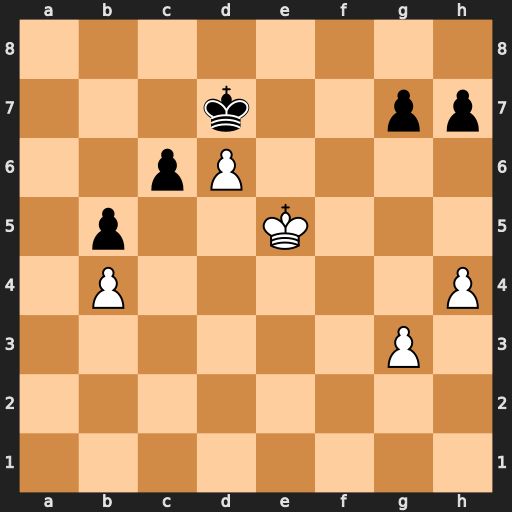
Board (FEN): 8/3k2pp/2pP4/1p2K3/1P5P/6P1/8/8
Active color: w
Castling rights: -
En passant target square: -
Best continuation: g4 c5 bxc5